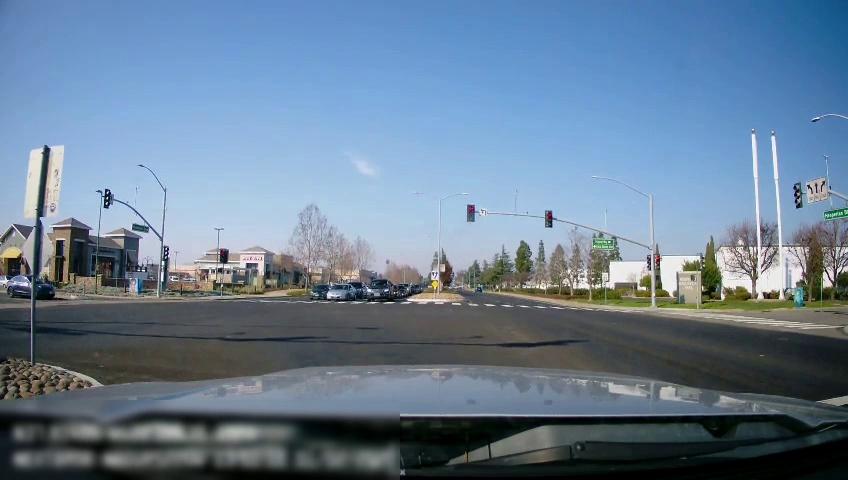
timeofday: Day
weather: Sunny
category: Drivable Space
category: Drivable Space
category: Vehicles | Car
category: Vehicles | Car
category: Vehicles | Car
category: Vehicles | Car
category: Vehicles | Car
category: Vehicles | Car
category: Vehicles | Car
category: Traffic | Lights
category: Traffic | Signs
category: Traffic | Lights
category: Traffic | Lights
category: Traffic | Lights
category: Traffic | Lights
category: Traffic | Lights
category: Traffic | Lights
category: Traffic | Lights
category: Traffic | Lights
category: Traffic | Signs
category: Traffic | Signs
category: Traffic | Signs